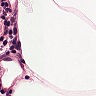
Metastatic tissue present: no